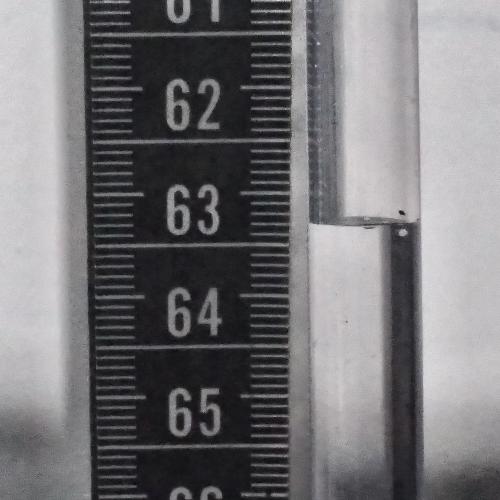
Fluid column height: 63.3 cm